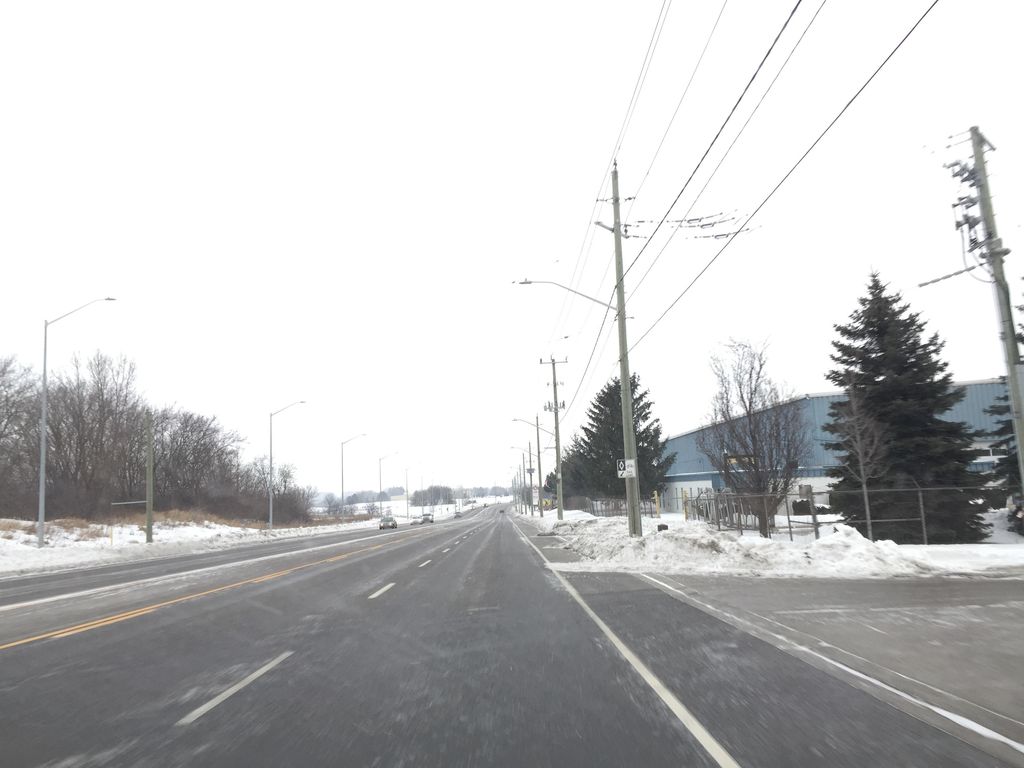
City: kitchener-waterloo